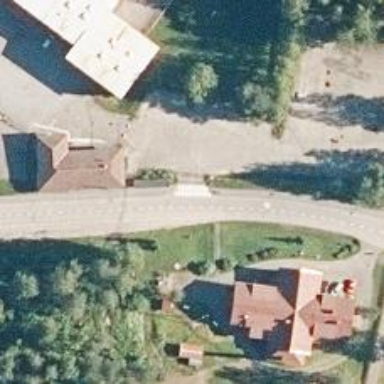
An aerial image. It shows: Footway with asphalt surface and zebra crossing.